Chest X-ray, PA view. Patient: 63 years old, sex F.
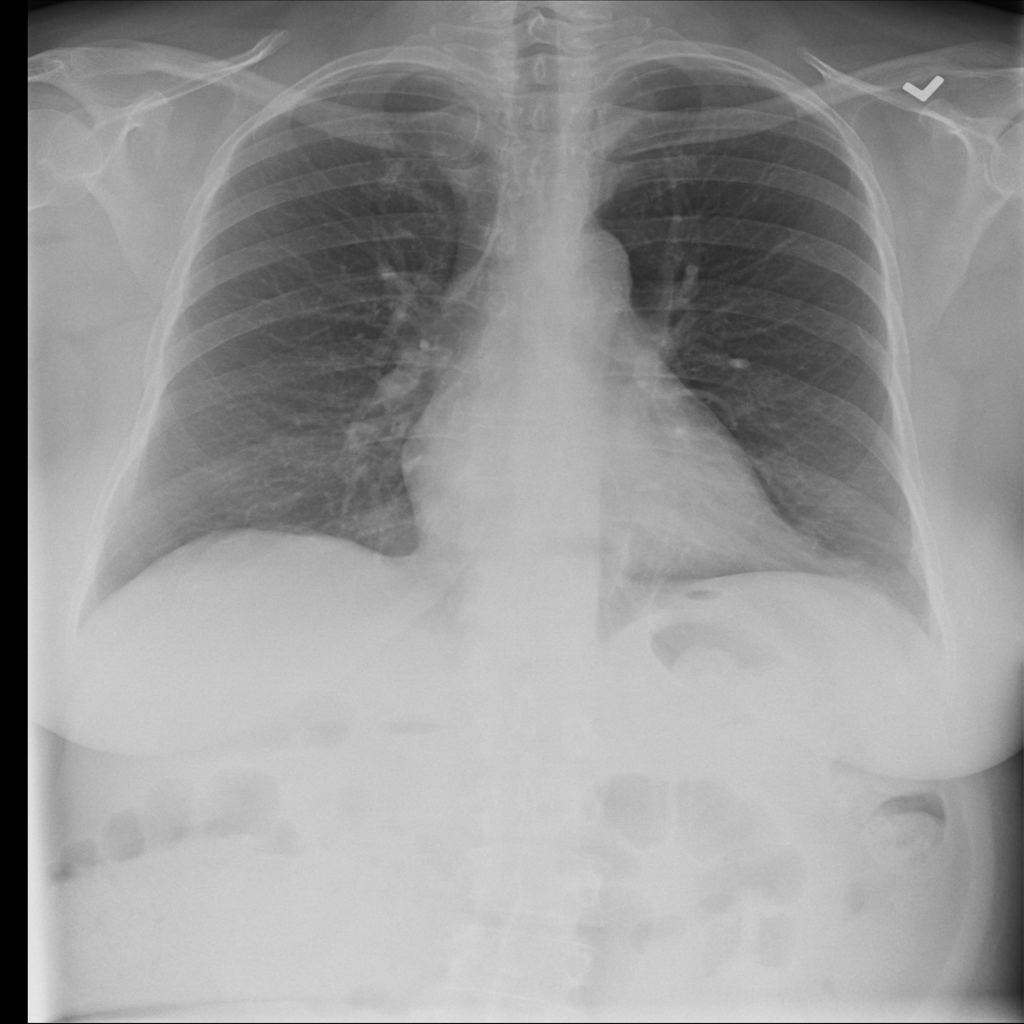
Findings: No Finding